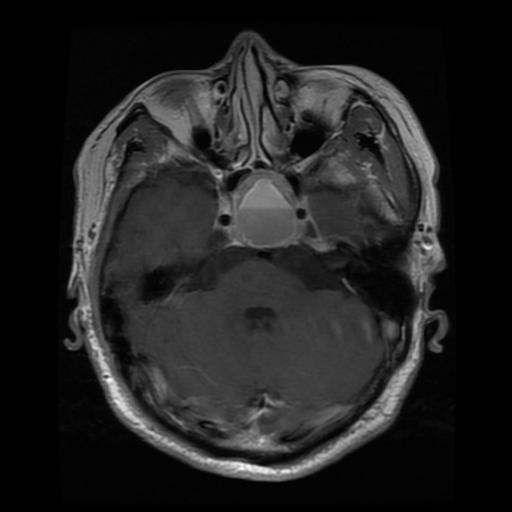
Label: pituitary